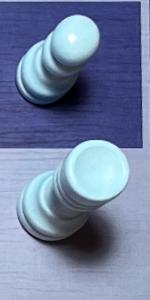
Label: Rook_White